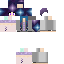
A female human skin with pale skin, wearing brown long hair dressed in a blue hoodie and black pants, featuring a closed mouth.